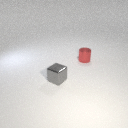
small gray metal cube to the left of small red metal cylinder